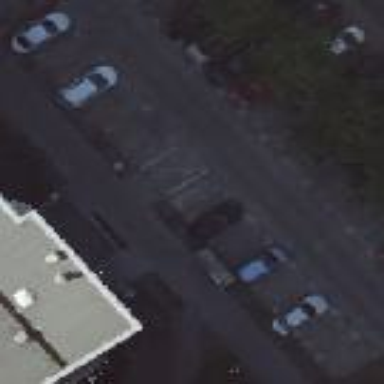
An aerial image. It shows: Street-side parking area with concrete surface.